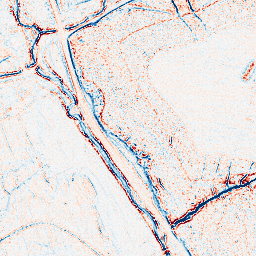
Category: edge_preserving
Decomposition family: bilateral
Decomposition parameters: d: 5
sigma_color: 75
sigma_space: 25
Upsampling method: linear_exact
Upsampling parameters: scale: 4
Upsampling scale: 4